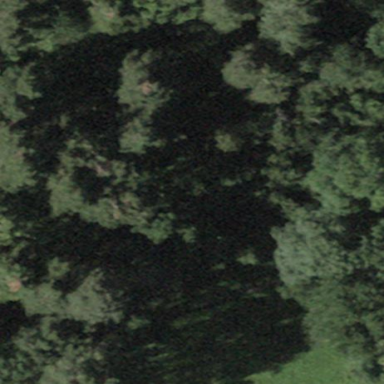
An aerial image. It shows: Forest with mix of leaf types.